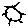
Label: sun